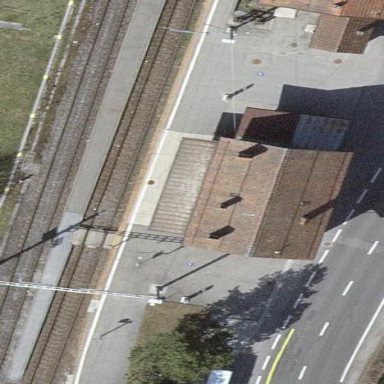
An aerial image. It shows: Transportation building.